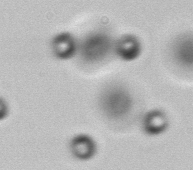
Label: Phaeocystis